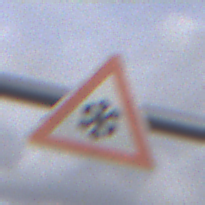
Verkehrszeichen: SchneeOderEisglaette
Umgebung: Outdoor, Suburban
Tageszeit: MorningAfternoon
Wetter: PartlyCloudy
Licht: Natural
Jahreszeit: NotSpecified
Kontrast: LowContrast